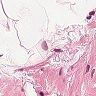
Metastatic tissue present: no